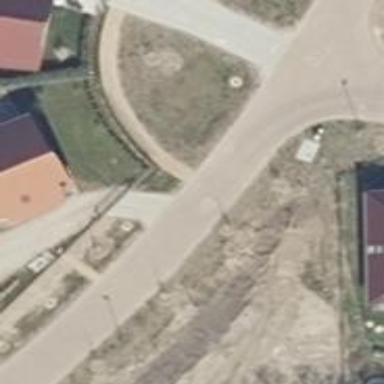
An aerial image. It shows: Residential road.